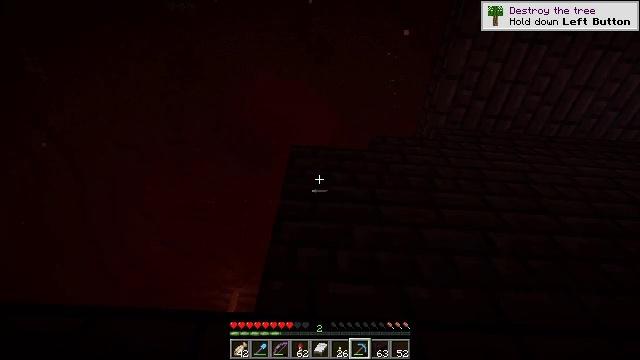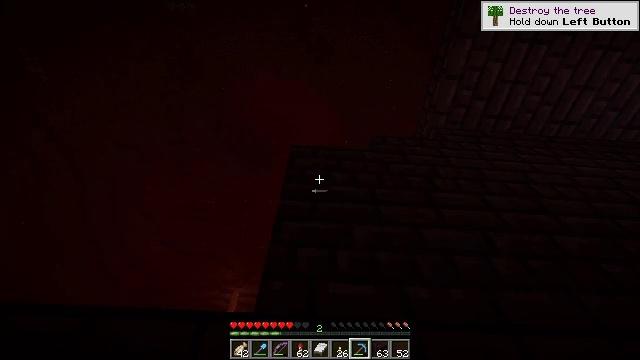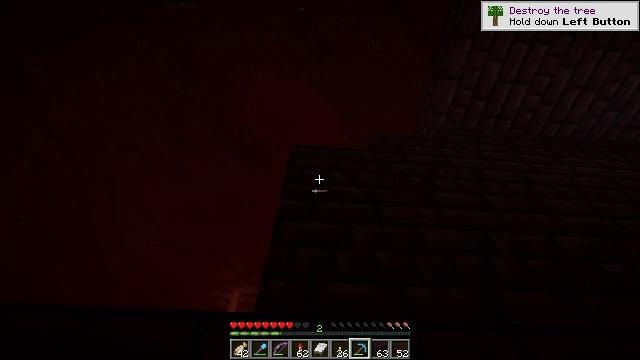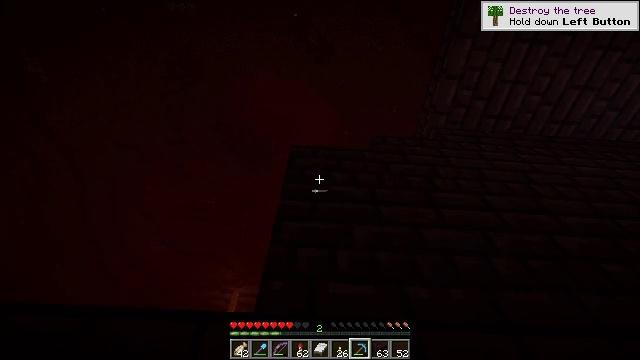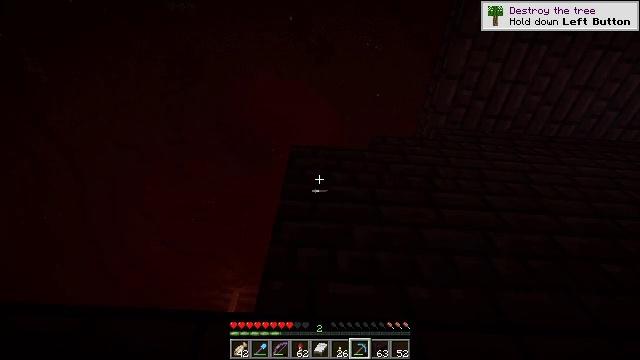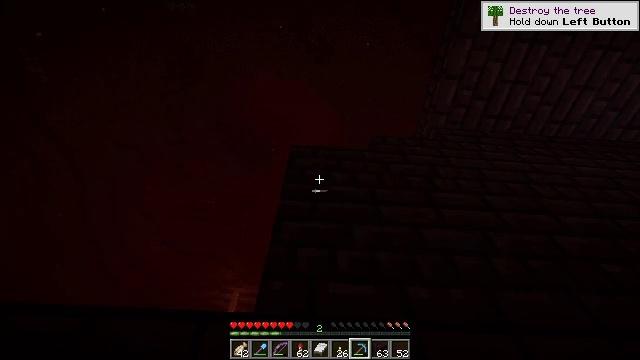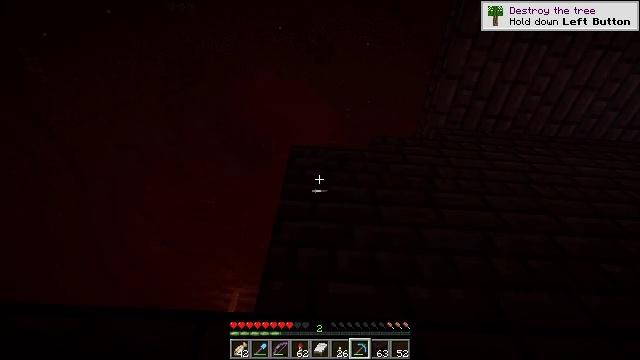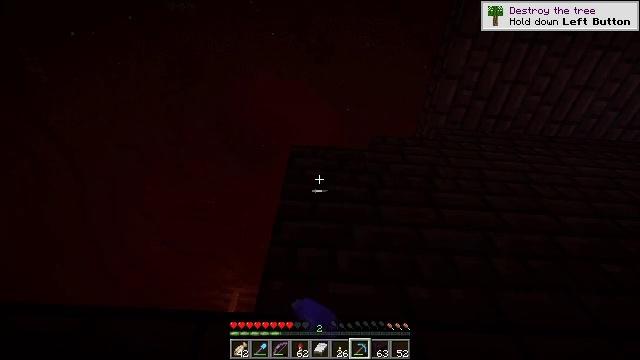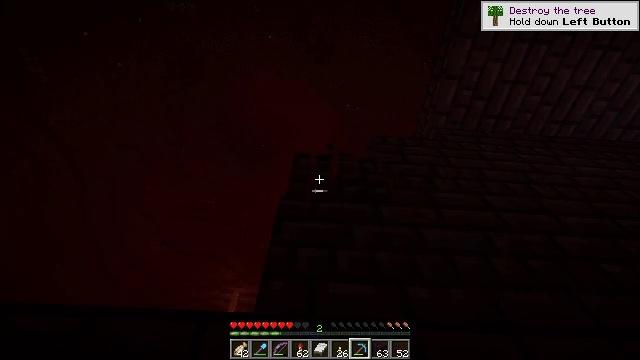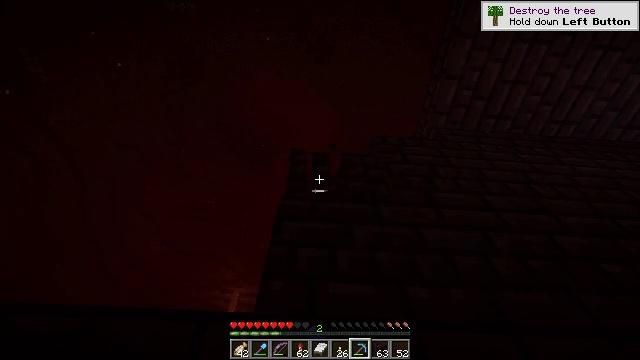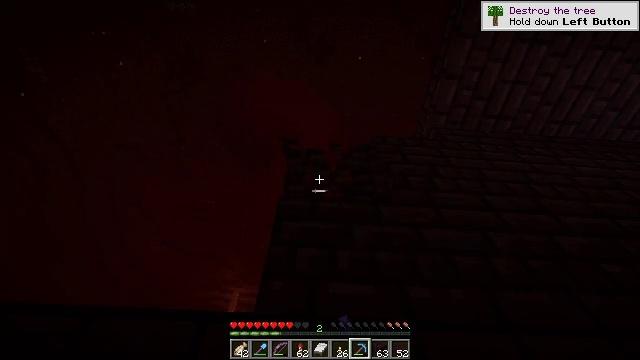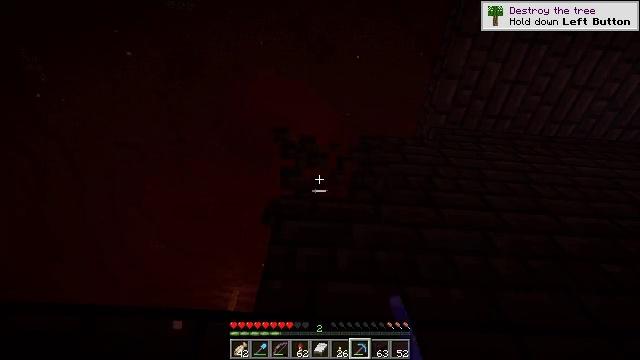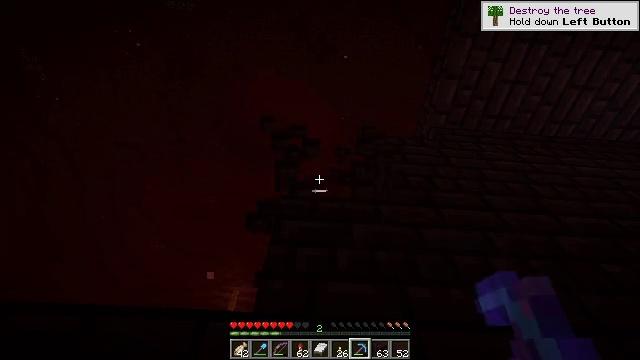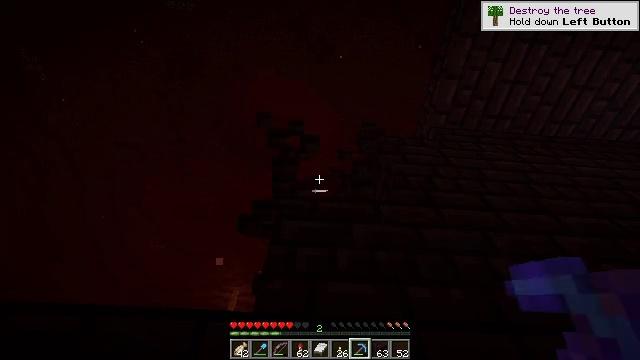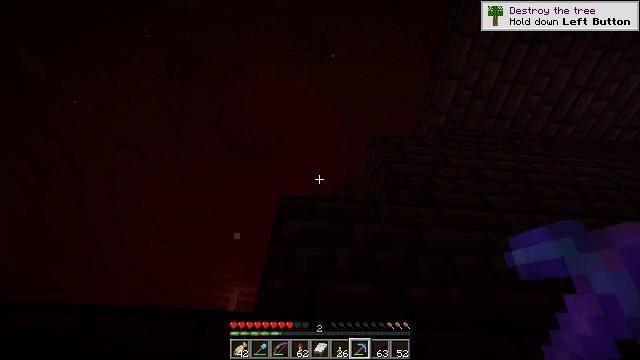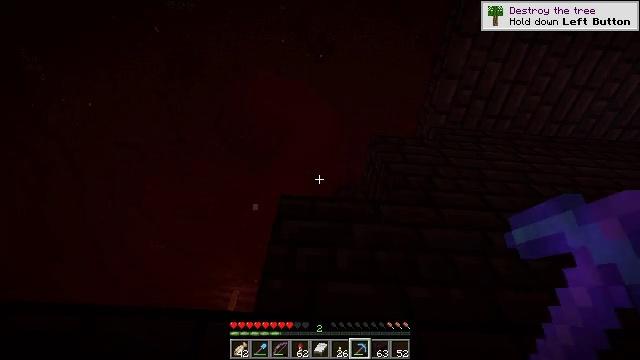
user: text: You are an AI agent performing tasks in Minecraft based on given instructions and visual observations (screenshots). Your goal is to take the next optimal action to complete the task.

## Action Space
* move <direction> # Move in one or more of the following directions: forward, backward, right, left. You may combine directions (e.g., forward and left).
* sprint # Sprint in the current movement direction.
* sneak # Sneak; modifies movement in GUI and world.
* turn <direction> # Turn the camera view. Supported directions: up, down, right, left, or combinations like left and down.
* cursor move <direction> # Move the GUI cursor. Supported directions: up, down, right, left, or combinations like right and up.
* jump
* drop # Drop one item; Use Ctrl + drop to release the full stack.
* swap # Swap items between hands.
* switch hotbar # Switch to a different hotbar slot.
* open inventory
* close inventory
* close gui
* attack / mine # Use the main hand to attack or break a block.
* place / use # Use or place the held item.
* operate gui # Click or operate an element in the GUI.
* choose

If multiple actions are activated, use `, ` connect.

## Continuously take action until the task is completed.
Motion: motion action
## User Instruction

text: Attack the nether brick slab to gather it.
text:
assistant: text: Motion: sneak
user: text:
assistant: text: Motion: sneak
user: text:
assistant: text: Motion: sneak
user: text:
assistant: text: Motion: sneak
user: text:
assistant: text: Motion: sneak
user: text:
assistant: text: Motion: sneak, attack / mine
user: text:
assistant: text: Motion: sneak, attack / mine
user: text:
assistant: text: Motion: sneak, attack / mine
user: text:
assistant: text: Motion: sneak, attack / mine
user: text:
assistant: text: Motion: sneak
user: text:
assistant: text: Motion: sneak
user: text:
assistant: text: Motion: sneak
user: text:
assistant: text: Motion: sneak
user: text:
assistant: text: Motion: sneak
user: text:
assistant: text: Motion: sneak
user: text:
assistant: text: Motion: sneak
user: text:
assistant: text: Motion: sneak
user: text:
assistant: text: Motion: sneak
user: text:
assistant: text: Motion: sneak
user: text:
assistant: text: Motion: sneak
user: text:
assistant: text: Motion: sneak
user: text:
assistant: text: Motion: sneak
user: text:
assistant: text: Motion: sneak
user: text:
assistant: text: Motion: sneak
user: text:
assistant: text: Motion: sneak
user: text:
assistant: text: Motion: sneak
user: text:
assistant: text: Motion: sneak
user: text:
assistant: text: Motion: sneak
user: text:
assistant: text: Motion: sneak
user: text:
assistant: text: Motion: sneak